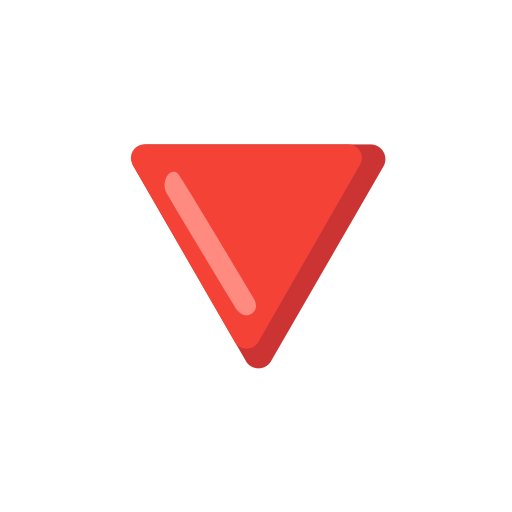
Emoji: 🔻